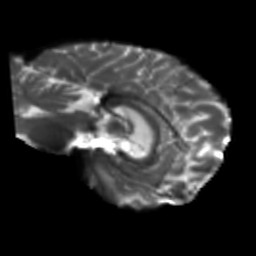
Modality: T2w
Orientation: sagittal
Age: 37
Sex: female
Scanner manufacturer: siemens
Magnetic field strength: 3 T
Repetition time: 5.47 s
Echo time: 0.0854 s